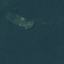
Land use / land cover: Forest